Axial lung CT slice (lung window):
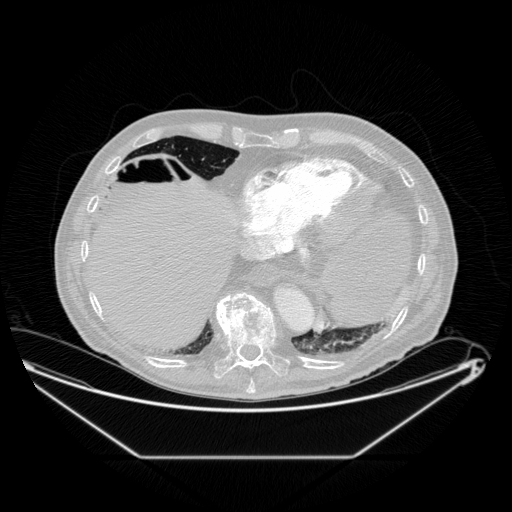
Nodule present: no